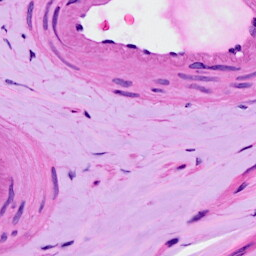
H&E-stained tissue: Ovarian